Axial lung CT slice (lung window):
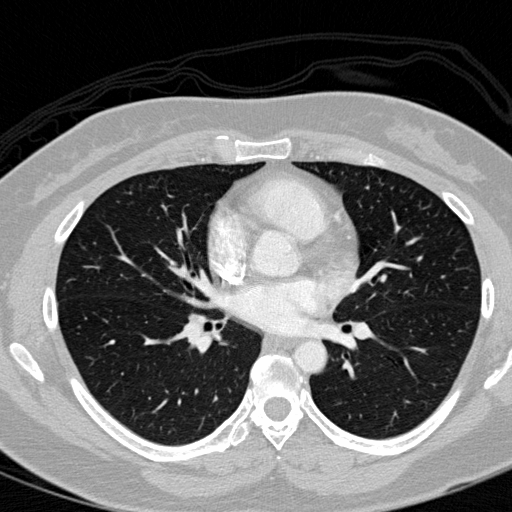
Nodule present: no